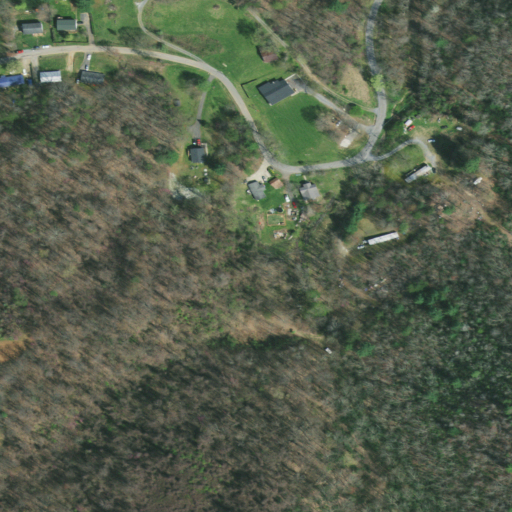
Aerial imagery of valley in Tennessee named Jenkins Hollow containing deciduous forest, mixed forest, open development, low intensity development, pasture, and medium intensity development